Breast ultrasound image
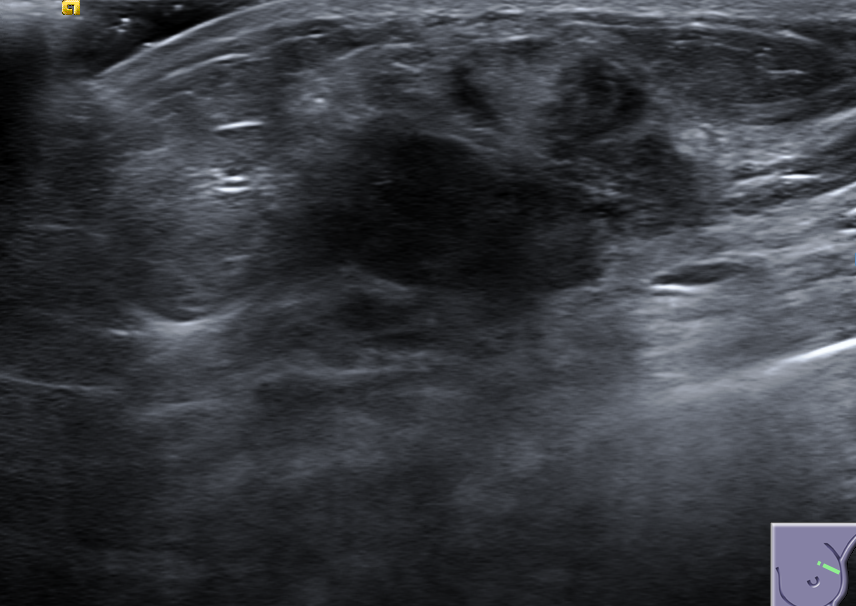
Diagnosis: malignant